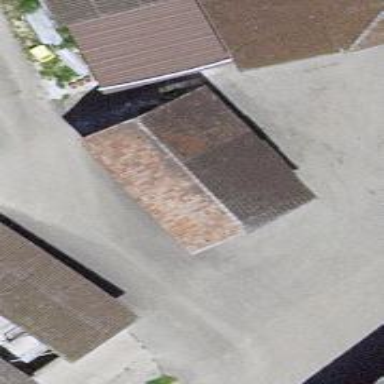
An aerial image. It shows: Farm auxiliary building.